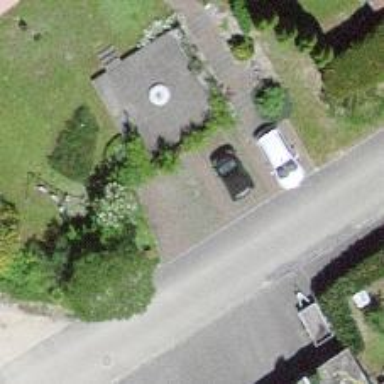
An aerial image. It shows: Garage building.